Question: During a firebase outage my app had a very poor user experience with things just not loading. Is there a way to run some local code to simulate this experience so that my app doesn't crash and burn during the next outage? I'm currently using the javascript SDK.

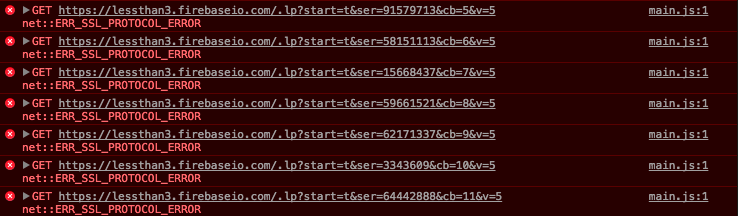
Answer: I managed to reproduce the results fairly easily by adding overrides to the socket connectors in my /etc/hosts file
'''
127.1.1.1 s-usc1c-nss-215.firebaseio.com
127.1.1.1 s-usc1c-nss-222.firebaseio.com
'''
You can pull this location from your network WS tab in chrome to see what needs to get overwritten
<URL>